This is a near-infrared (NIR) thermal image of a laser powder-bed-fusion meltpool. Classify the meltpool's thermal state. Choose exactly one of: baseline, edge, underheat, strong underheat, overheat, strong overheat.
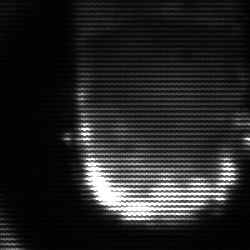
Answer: baseline